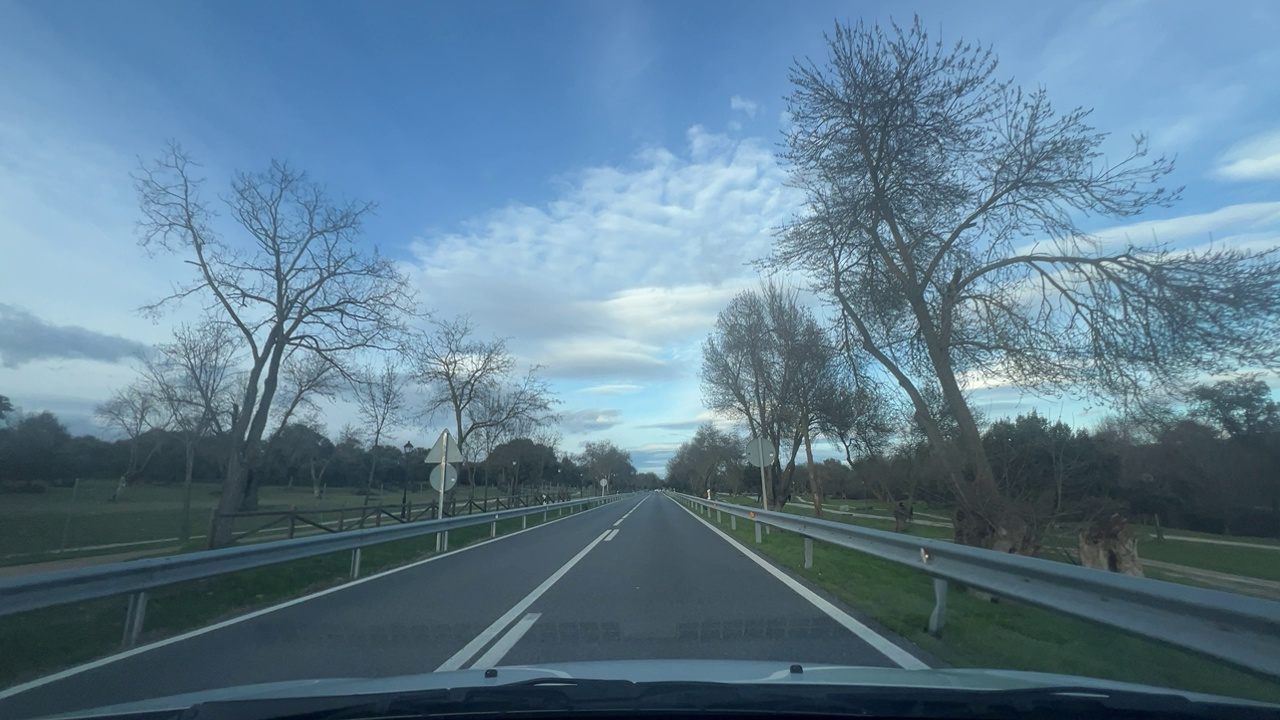
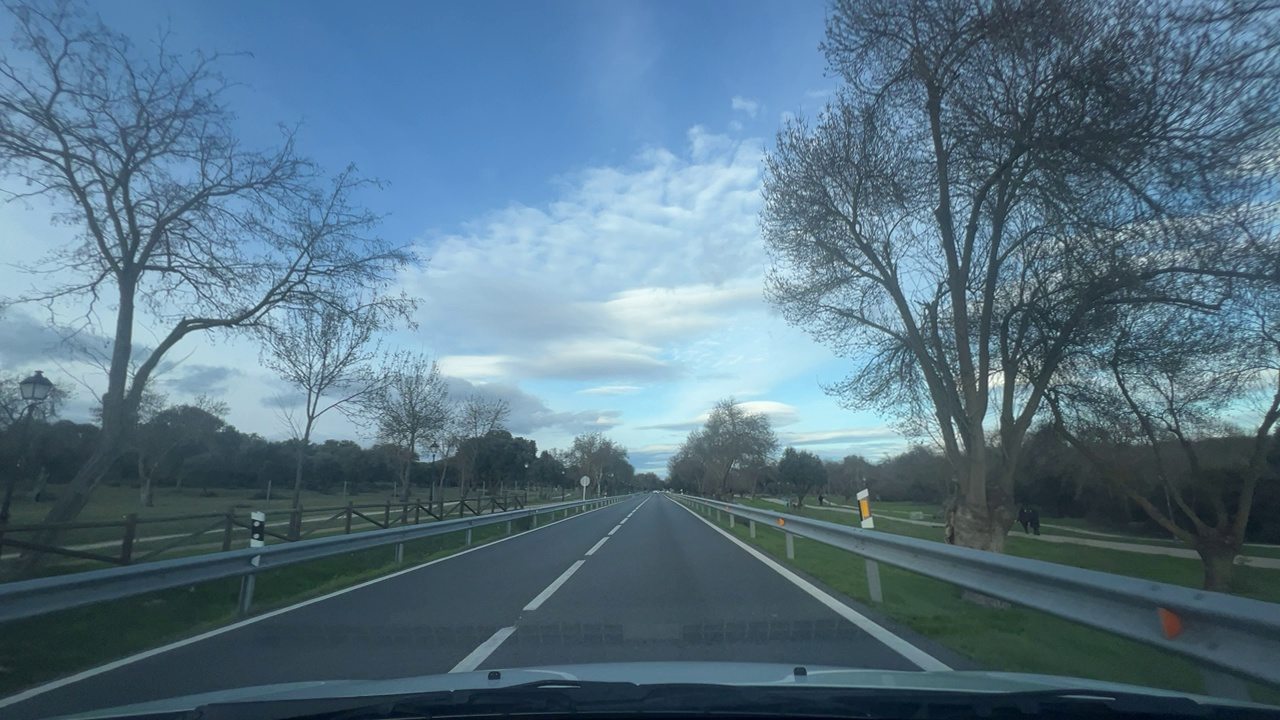
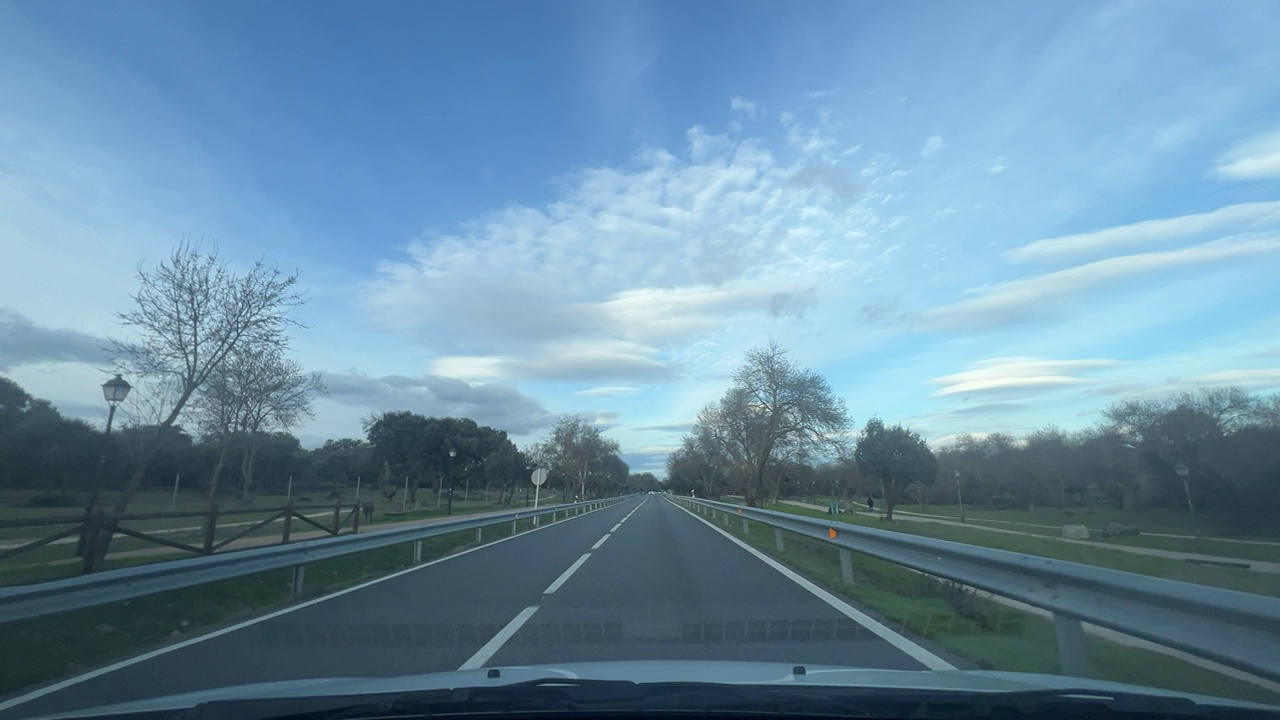
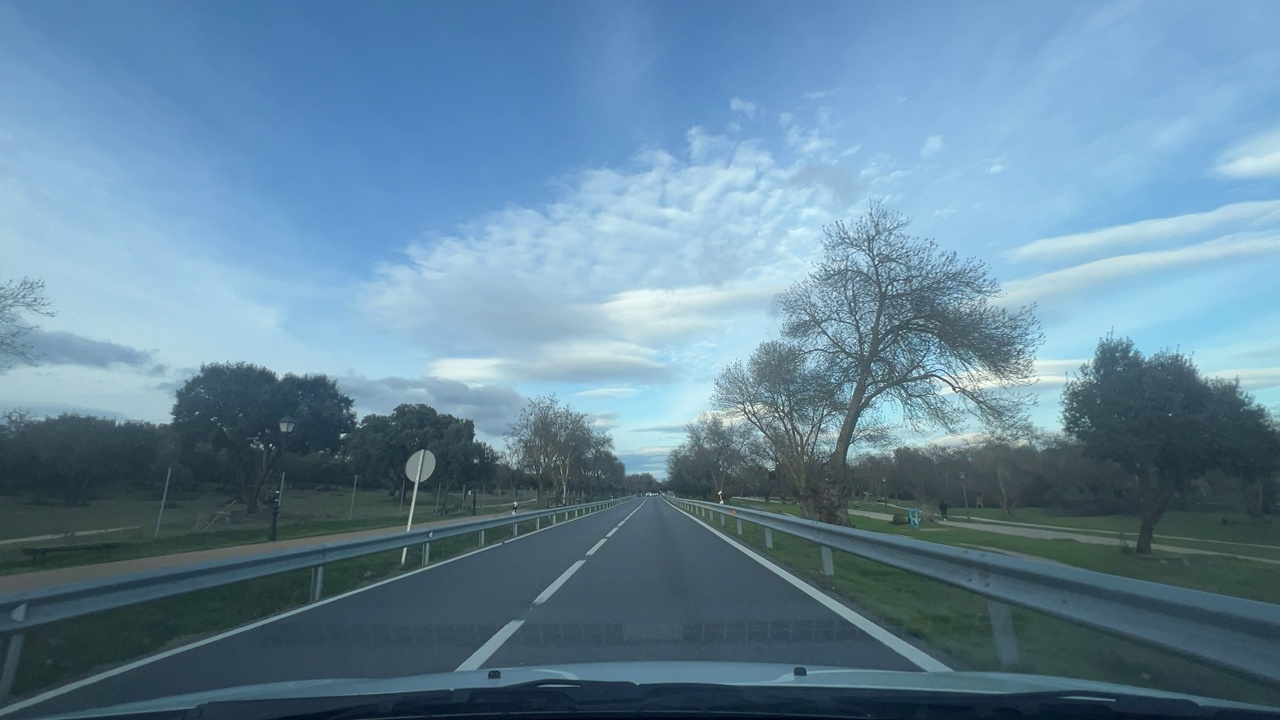
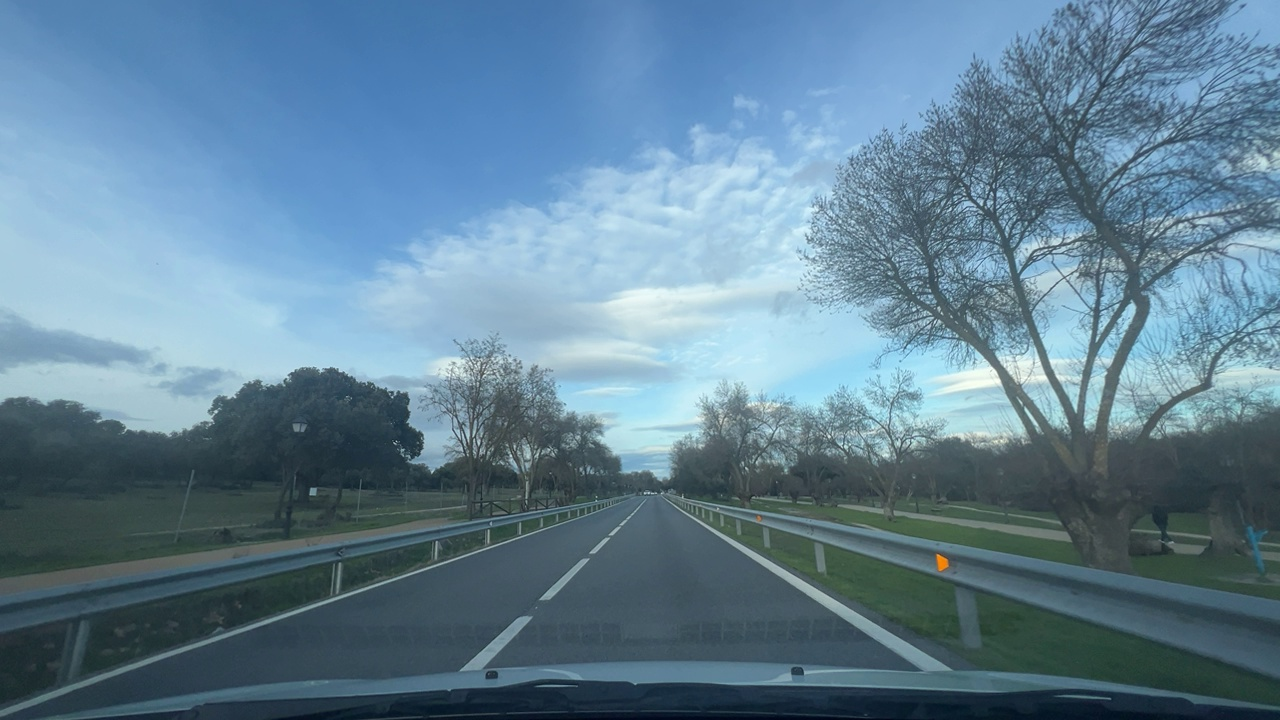
Situation: empty
Question: Is the ego vehicle decelerating due to dense traffic or congestion ahead?
Answer: No
Reasoning: There are no objects ahead of the ego vehicle

Situation: empty
Question: Is a vehicle from an adjacent lane moving into the ego lane?
Answer: No
Reasoning: There are no vehicles merging into the ego lane

Situation: empty
Question: Has a vehicle merged into the ego lane directly ahead of the ego vehicle without any intermediate vehicle?
Answer: No
Reasoning: No vehicle has merged into the ego lane

Situation: empty
Question: Is the ego vehicle currently inside a roundabout?
Answer: No
Reasoning: The ego vehicle is not inside a roundabout